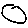
Label: circle